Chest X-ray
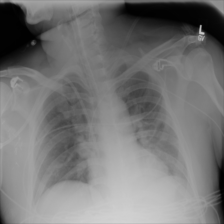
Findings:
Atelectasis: negative
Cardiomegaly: negative
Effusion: negative
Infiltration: negative
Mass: negative
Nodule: negative
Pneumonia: negative
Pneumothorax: negative
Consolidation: negative
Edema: negative
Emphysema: negative
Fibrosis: negative
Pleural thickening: negative
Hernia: negative